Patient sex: F
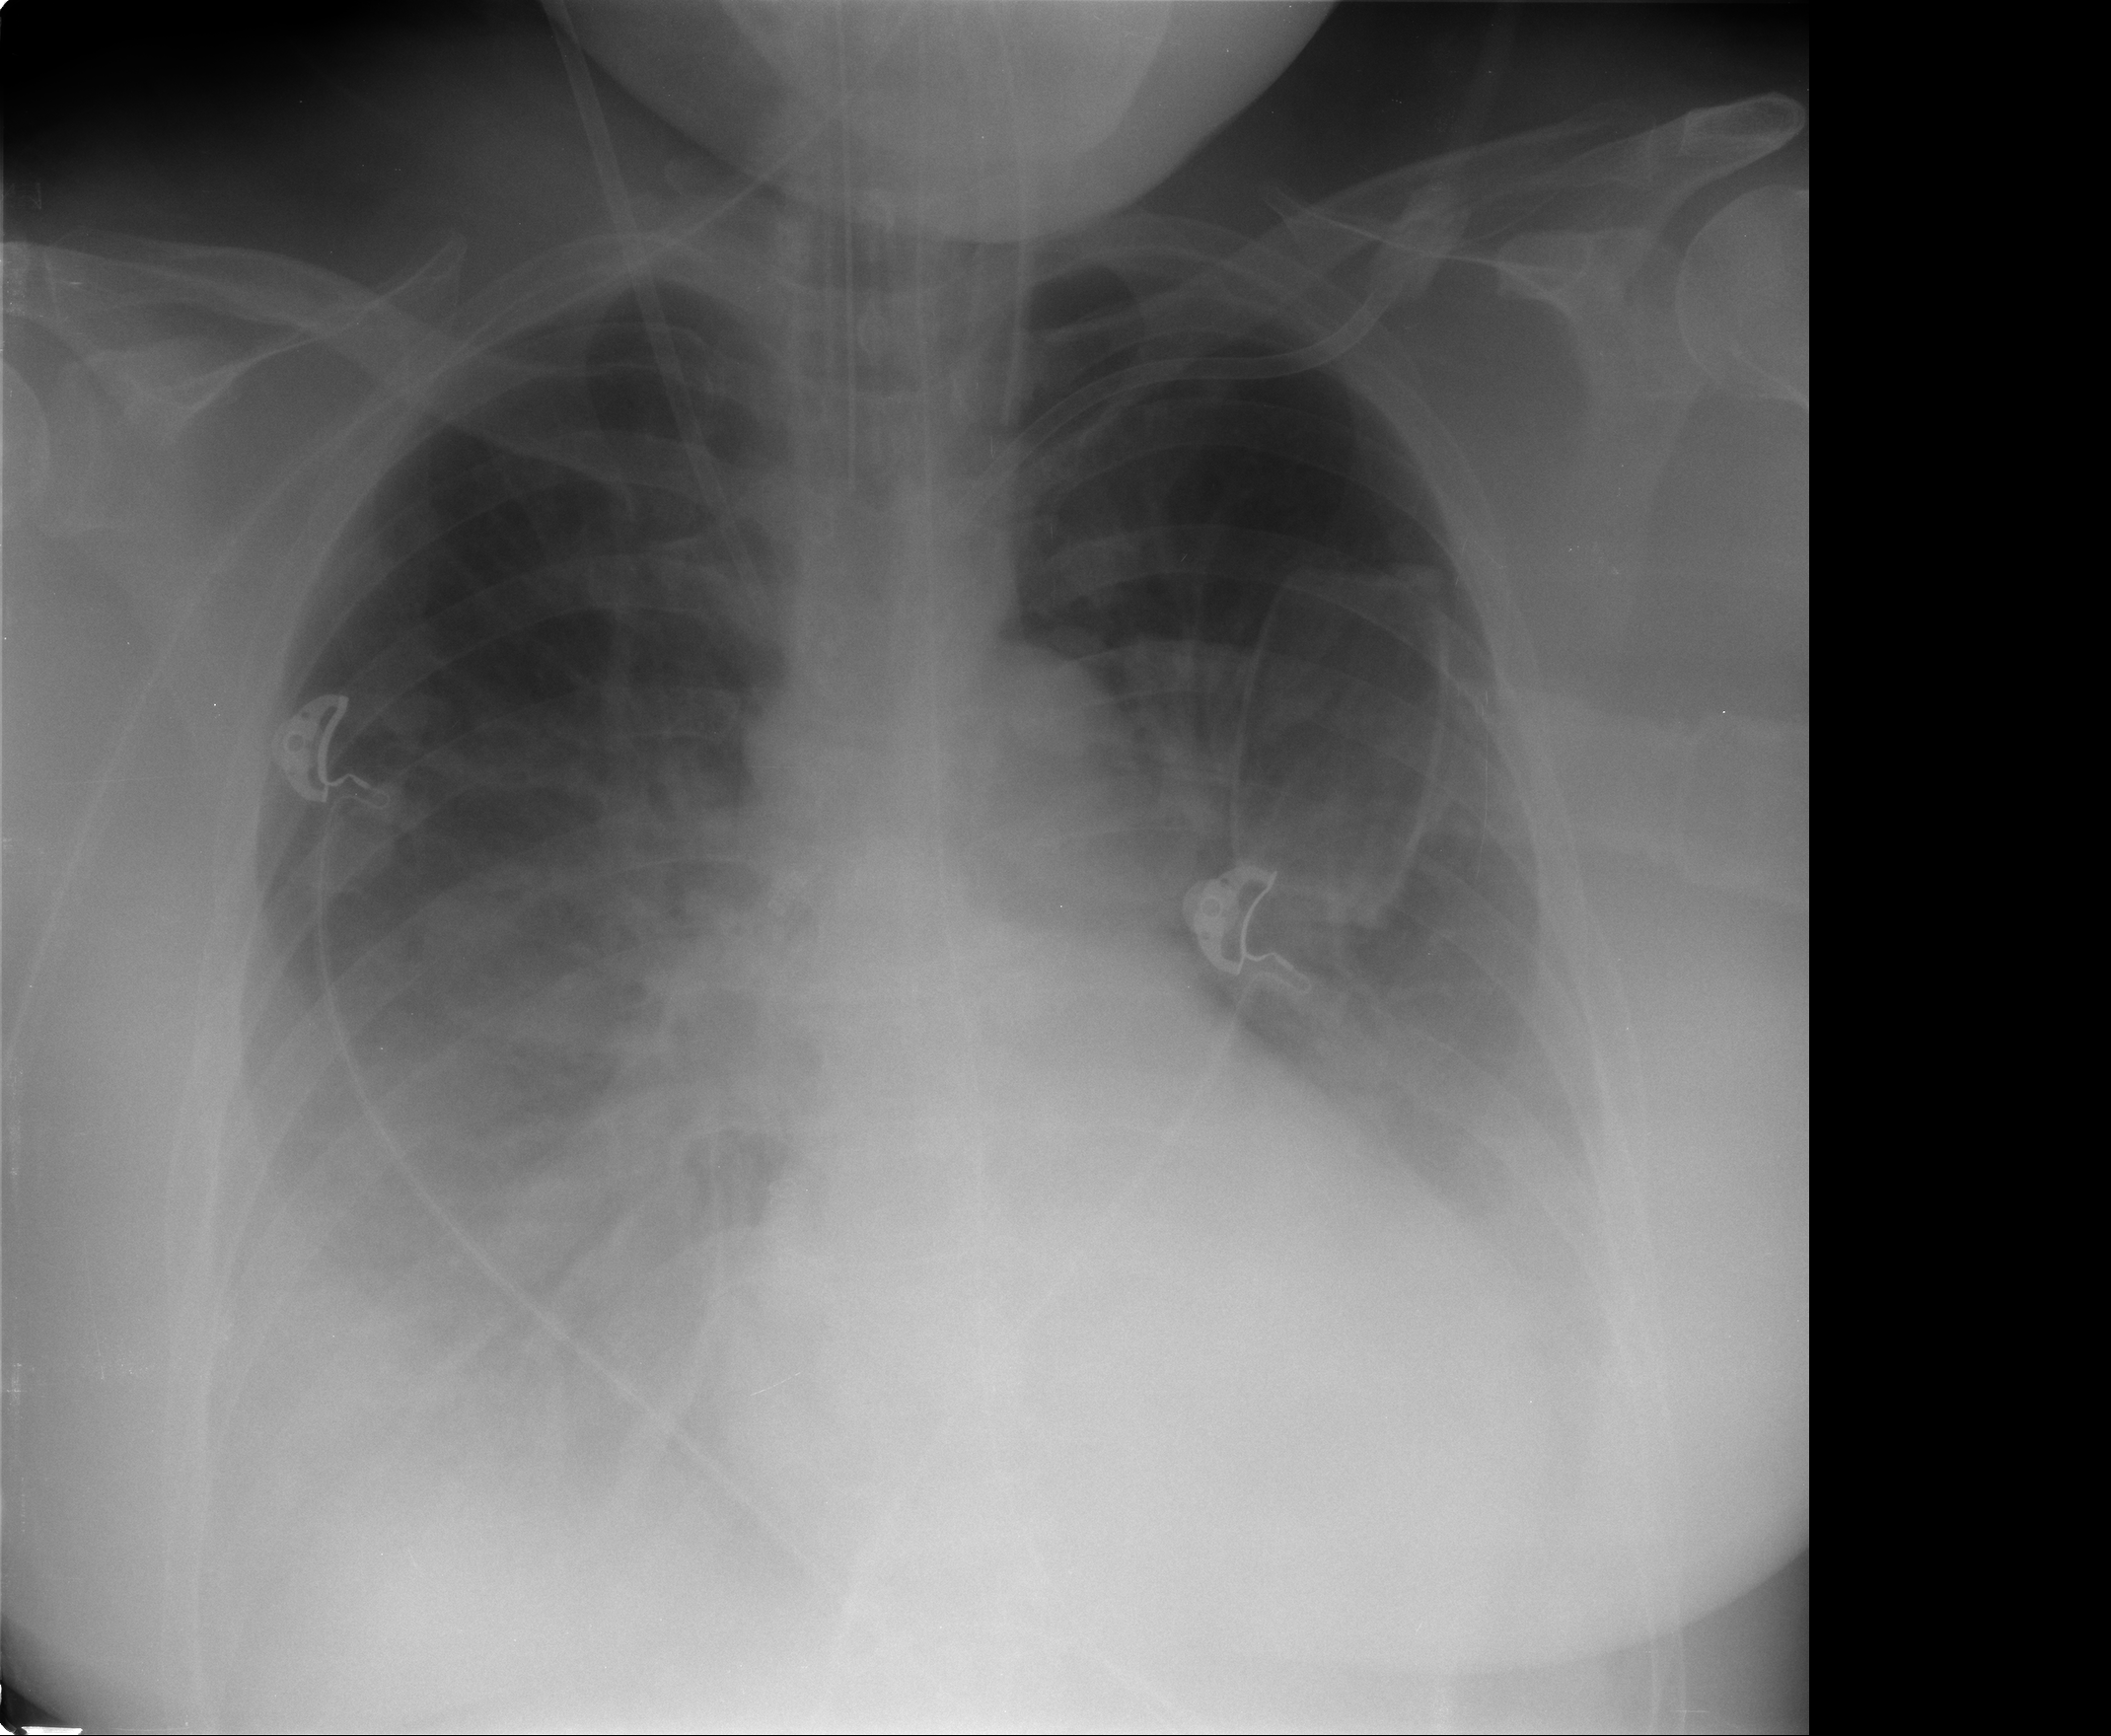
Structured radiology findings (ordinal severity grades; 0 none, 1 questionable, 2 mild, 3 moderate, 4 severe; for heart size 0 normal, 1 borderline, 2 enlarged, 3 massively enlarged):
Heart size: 2
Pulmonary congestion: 1
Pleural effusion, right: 3
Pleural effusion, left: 3
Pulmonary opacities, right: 1
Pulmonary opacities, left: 1
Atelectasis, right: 2
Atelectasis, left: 2